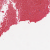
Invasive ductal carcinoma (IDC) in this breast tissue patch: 0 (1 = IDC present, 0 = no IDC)